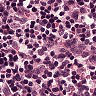
Metastatic tissue present: no